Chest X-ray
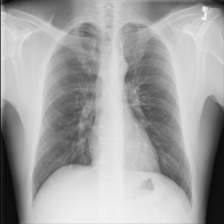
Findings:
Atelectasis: negative
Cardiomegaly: negative
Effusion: negative
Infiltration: negative
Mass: negative
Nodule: negative
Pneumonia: negative
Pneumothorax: negative
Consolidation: negative
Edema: negative
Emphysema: negative
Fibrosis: negative
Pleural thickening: negative
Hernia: negative